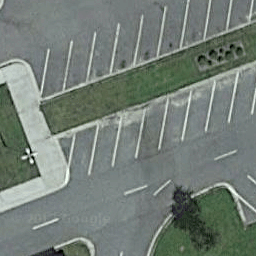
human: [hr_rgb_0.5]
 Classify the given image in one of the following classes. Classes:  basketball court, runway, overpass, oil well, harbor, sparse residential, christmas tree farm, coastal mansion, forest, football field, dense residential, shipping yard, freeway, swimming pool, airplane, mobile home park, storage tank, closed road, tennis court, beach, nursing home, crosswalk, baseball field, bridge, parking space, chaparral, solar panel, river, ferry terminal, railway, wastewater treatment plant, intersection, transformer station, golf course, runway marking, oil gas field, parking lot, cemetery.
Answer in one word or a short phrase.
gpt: parking space